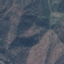
Land use / land cover class: HerbaceousVegetation